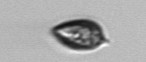
Label: Prorocentrum_triestinum